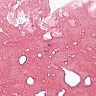
Metastatic tissue present: no